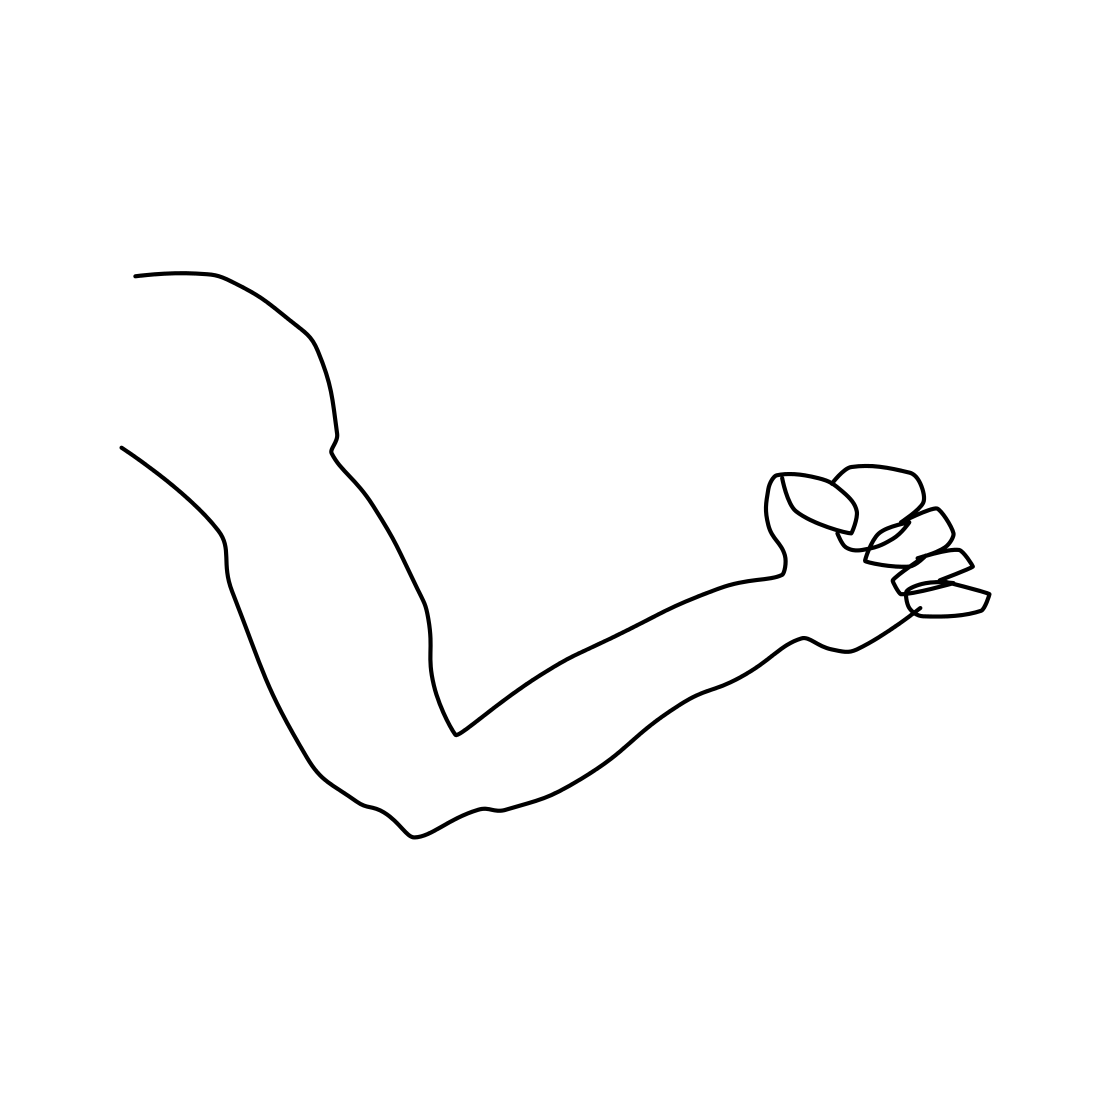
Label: arm